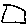
Label: square